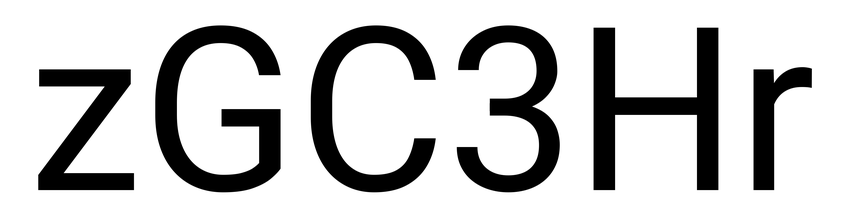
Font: Roboto_Regular